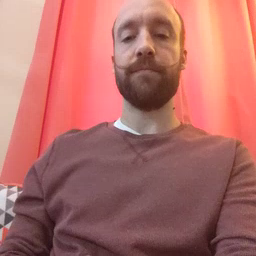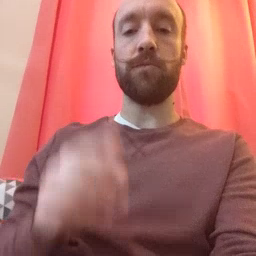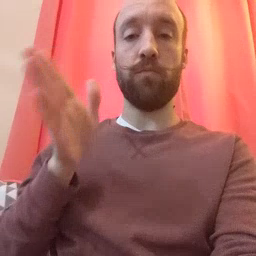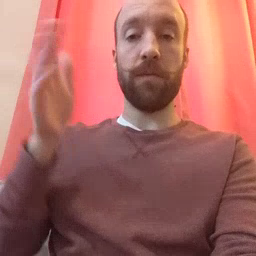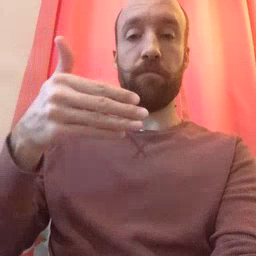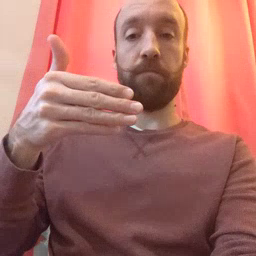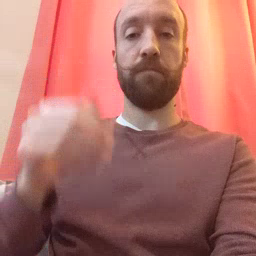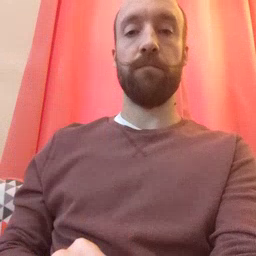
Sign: room